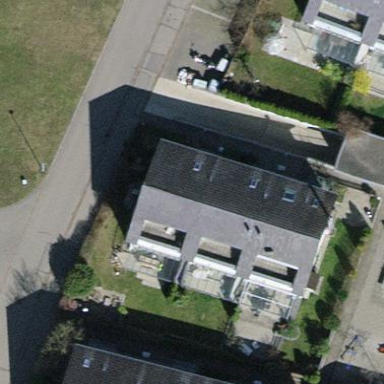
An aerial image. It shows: Building with tile roof.